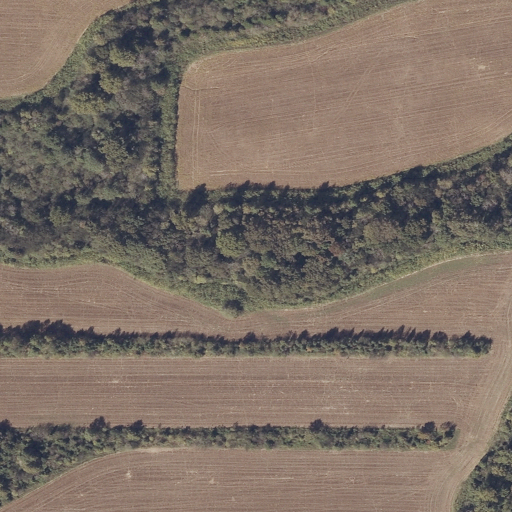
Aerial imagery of valley in Alabama named Hammon Hollow containing cultivated crops, pasture, mixed forest, and deciduous forest